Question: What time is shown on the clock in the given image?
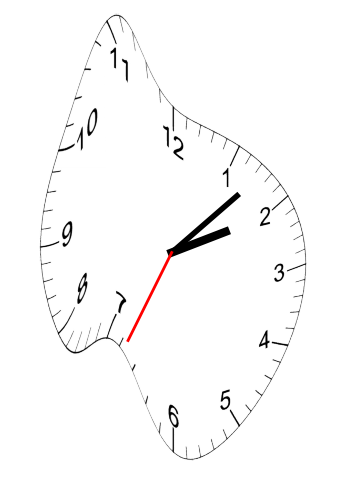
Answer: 02:07:34